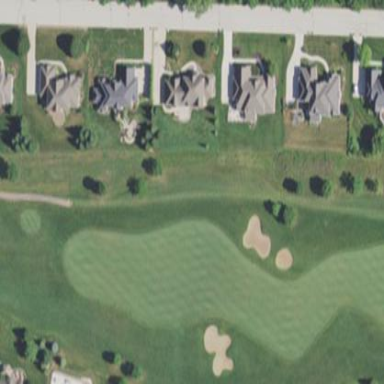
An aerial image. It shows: Golf rough area.